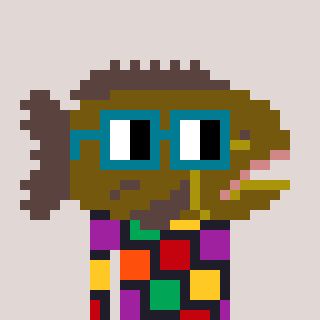
a pixel art character with square dark green glasses, a grouper-shaped head and a grayscale-colored body on a warm background